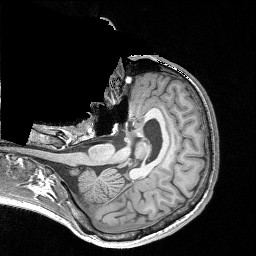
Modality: T1w
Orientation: axial